Question: the other day i was editing a layout when suddendly eclipse freeze for a long time and when it came back I couldn't run the application nor edit the layout anymore. I reboot my PC and I was able again to run the app but the LogCat doesn't work anymore.
This are some screens:

Can somebody tell me what is happening ?
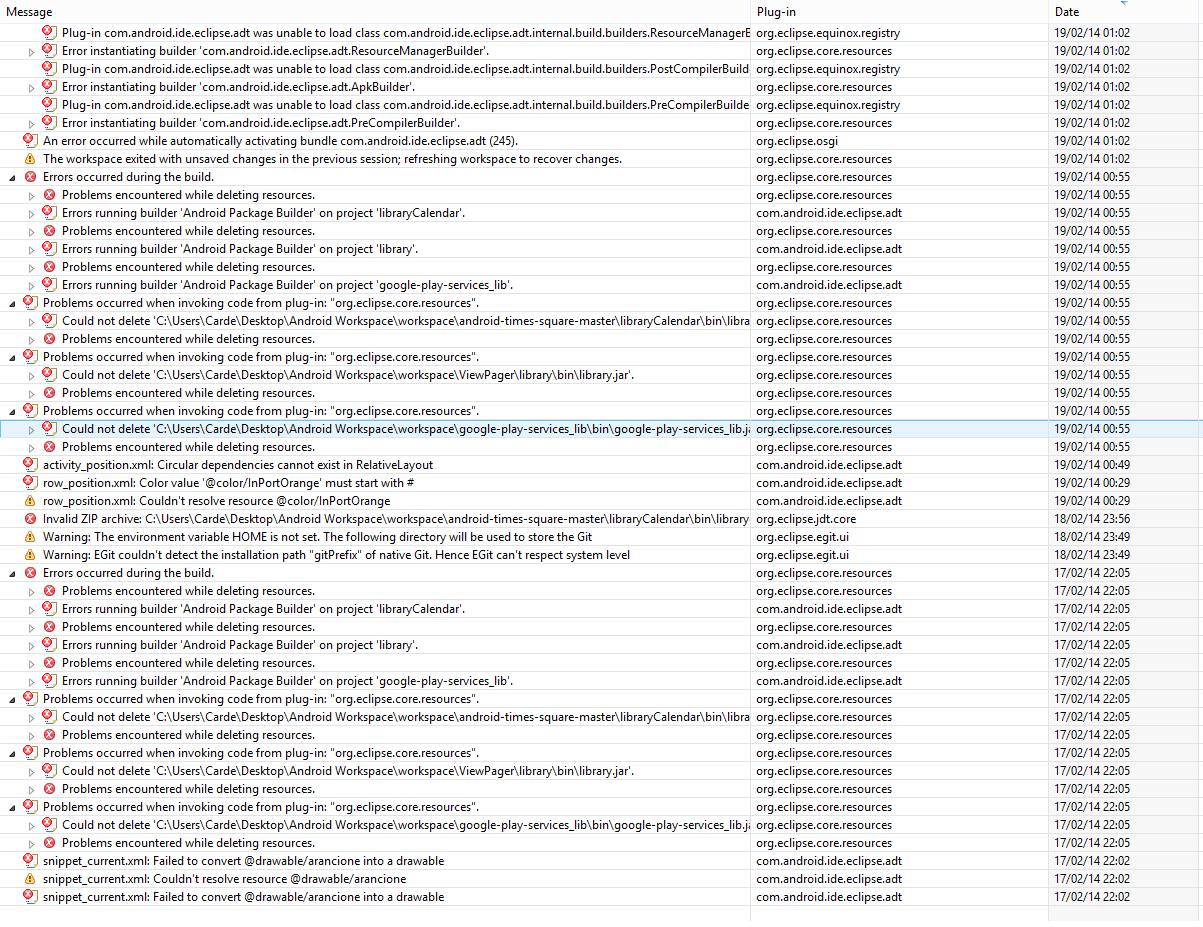
Answer: Open CMD and write 'adb -d logcat <your package name>:<log level> *:S'. If you don't get any logs maybe your Android SDK is somehow broken or damaged and try reinstalling it.